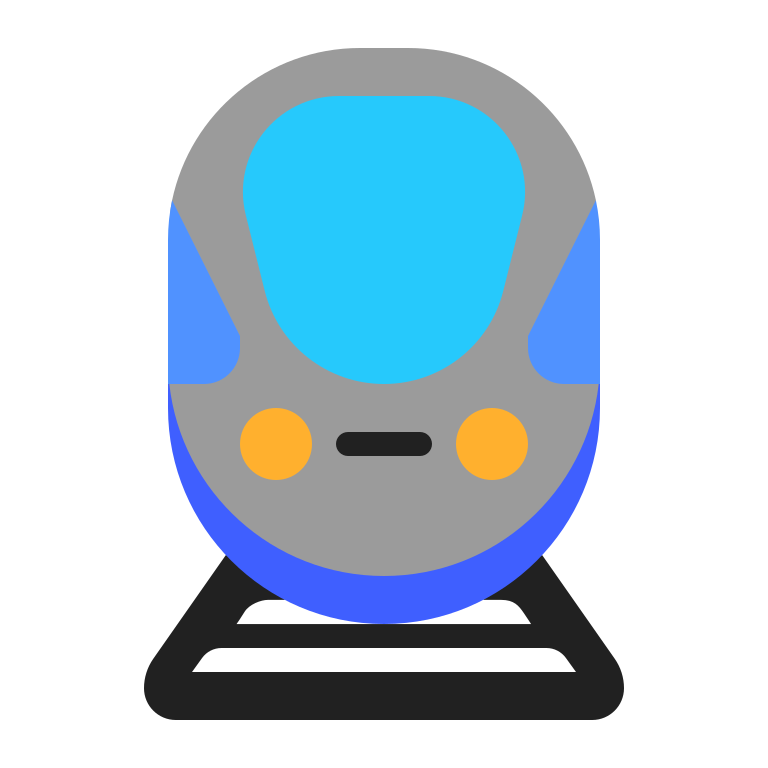
train flat